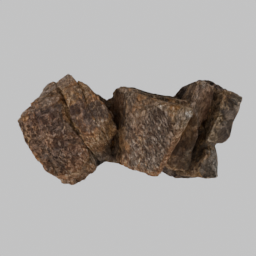
Label: nature